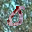
Label: 0